Interaction volume radius: 5 \u00c5
Interaction volume height: 10 \u00c5
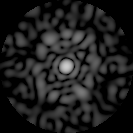
Disorder parameter: 0.8116